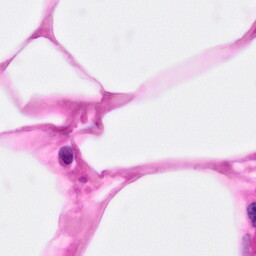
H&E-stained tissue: Pancreatic